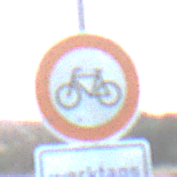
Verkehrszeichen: VerbotRadverkehr
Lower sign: ZeitangabenMitBeschraenkungAufWochentage1
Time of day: SunriseSunset
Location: Outdoor (Nature)
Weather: Clear
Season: Winter
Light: Natural